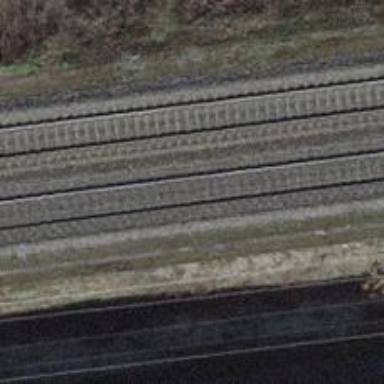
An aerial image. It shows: Single railway track with electrified contact line.